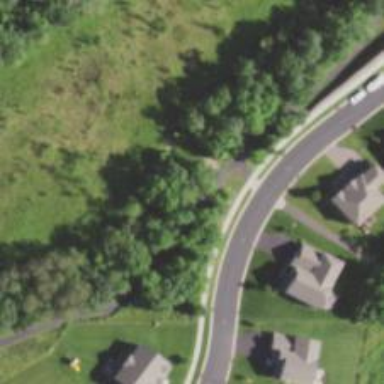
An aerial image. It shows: Paved path.